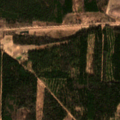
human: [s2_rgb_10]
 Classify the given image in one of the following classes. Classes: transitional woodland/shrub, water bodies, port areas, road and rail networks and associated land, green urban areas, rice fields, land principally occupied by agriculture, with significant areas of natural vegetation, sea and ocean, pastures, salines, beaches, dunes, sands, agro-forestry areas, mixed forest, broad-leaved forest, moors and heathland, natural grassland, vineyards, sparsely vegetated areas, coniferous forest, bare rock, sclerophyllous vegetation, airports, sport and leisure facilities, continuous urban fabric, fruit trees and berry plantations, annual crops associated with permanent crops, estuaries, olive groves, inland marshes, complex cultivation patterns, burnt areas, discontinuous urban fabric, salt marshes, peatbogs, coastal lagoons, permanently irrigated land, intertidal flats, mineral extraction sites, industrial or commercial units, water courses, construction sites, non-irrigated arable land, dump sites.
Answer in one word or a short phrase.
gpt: non-irrigated arable land, pastures, coniferous forest, mixed forest, transitional woodland/shrub